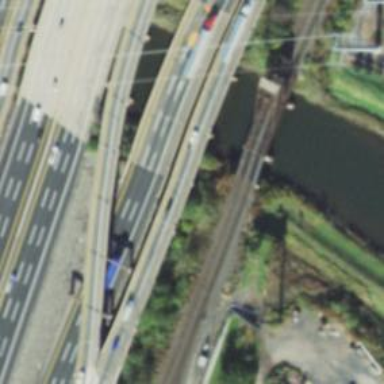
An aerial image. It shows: Railway bridge over siding rail service.